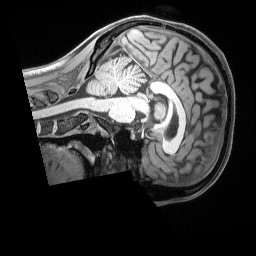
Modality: T1w
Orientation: sagittal
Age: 25
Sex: female
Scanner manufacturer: siemens
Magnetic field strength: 3 T
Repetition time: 2.17 s
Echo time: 0.00169 s